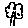
Label: tree